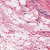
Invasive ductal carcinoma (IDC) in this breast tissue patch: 0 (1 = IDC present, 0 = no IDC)